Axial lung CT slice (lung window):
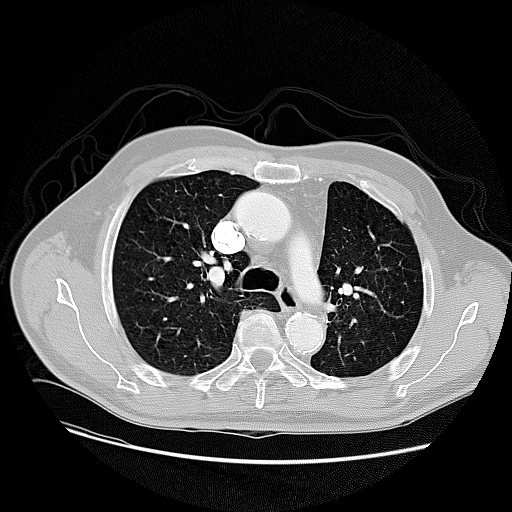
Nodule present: no